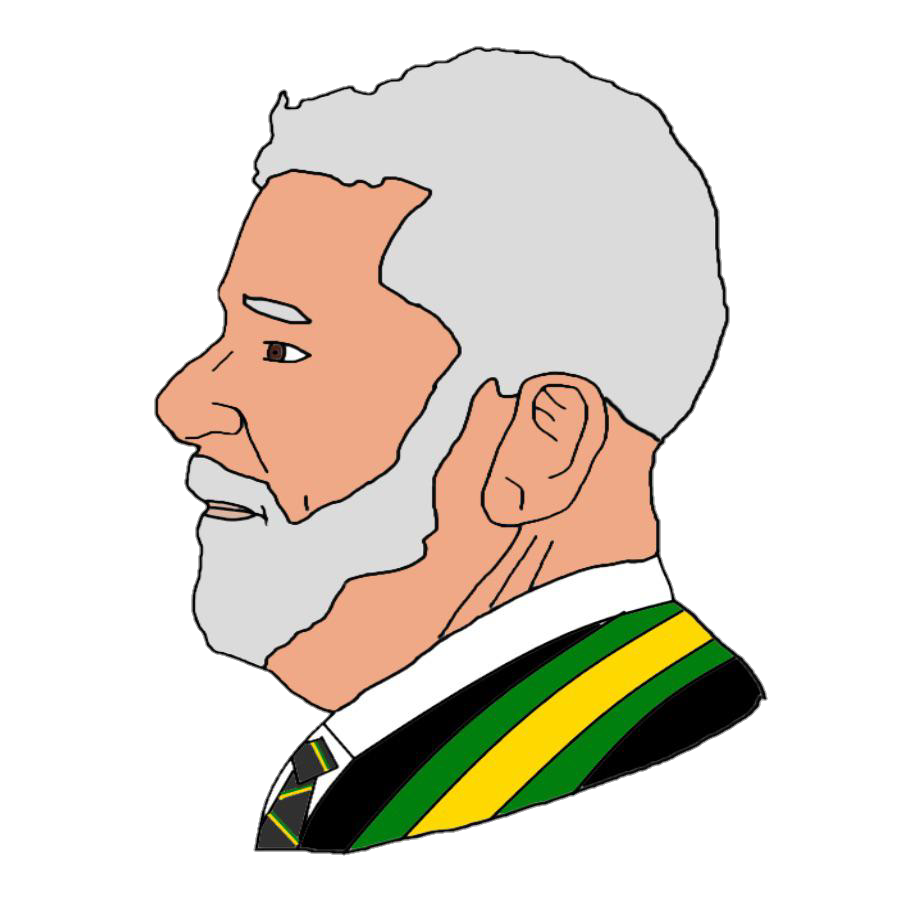
Label: 4_Yes_Chad